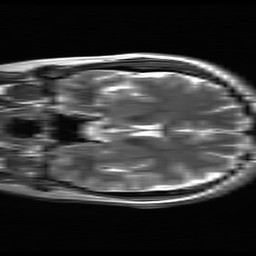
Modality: T2w
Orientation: coronal
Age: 40
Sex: female
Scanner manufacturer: ge
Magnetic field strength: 3 T
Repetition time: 5.192 s
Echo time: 0.1003 s